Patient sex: M
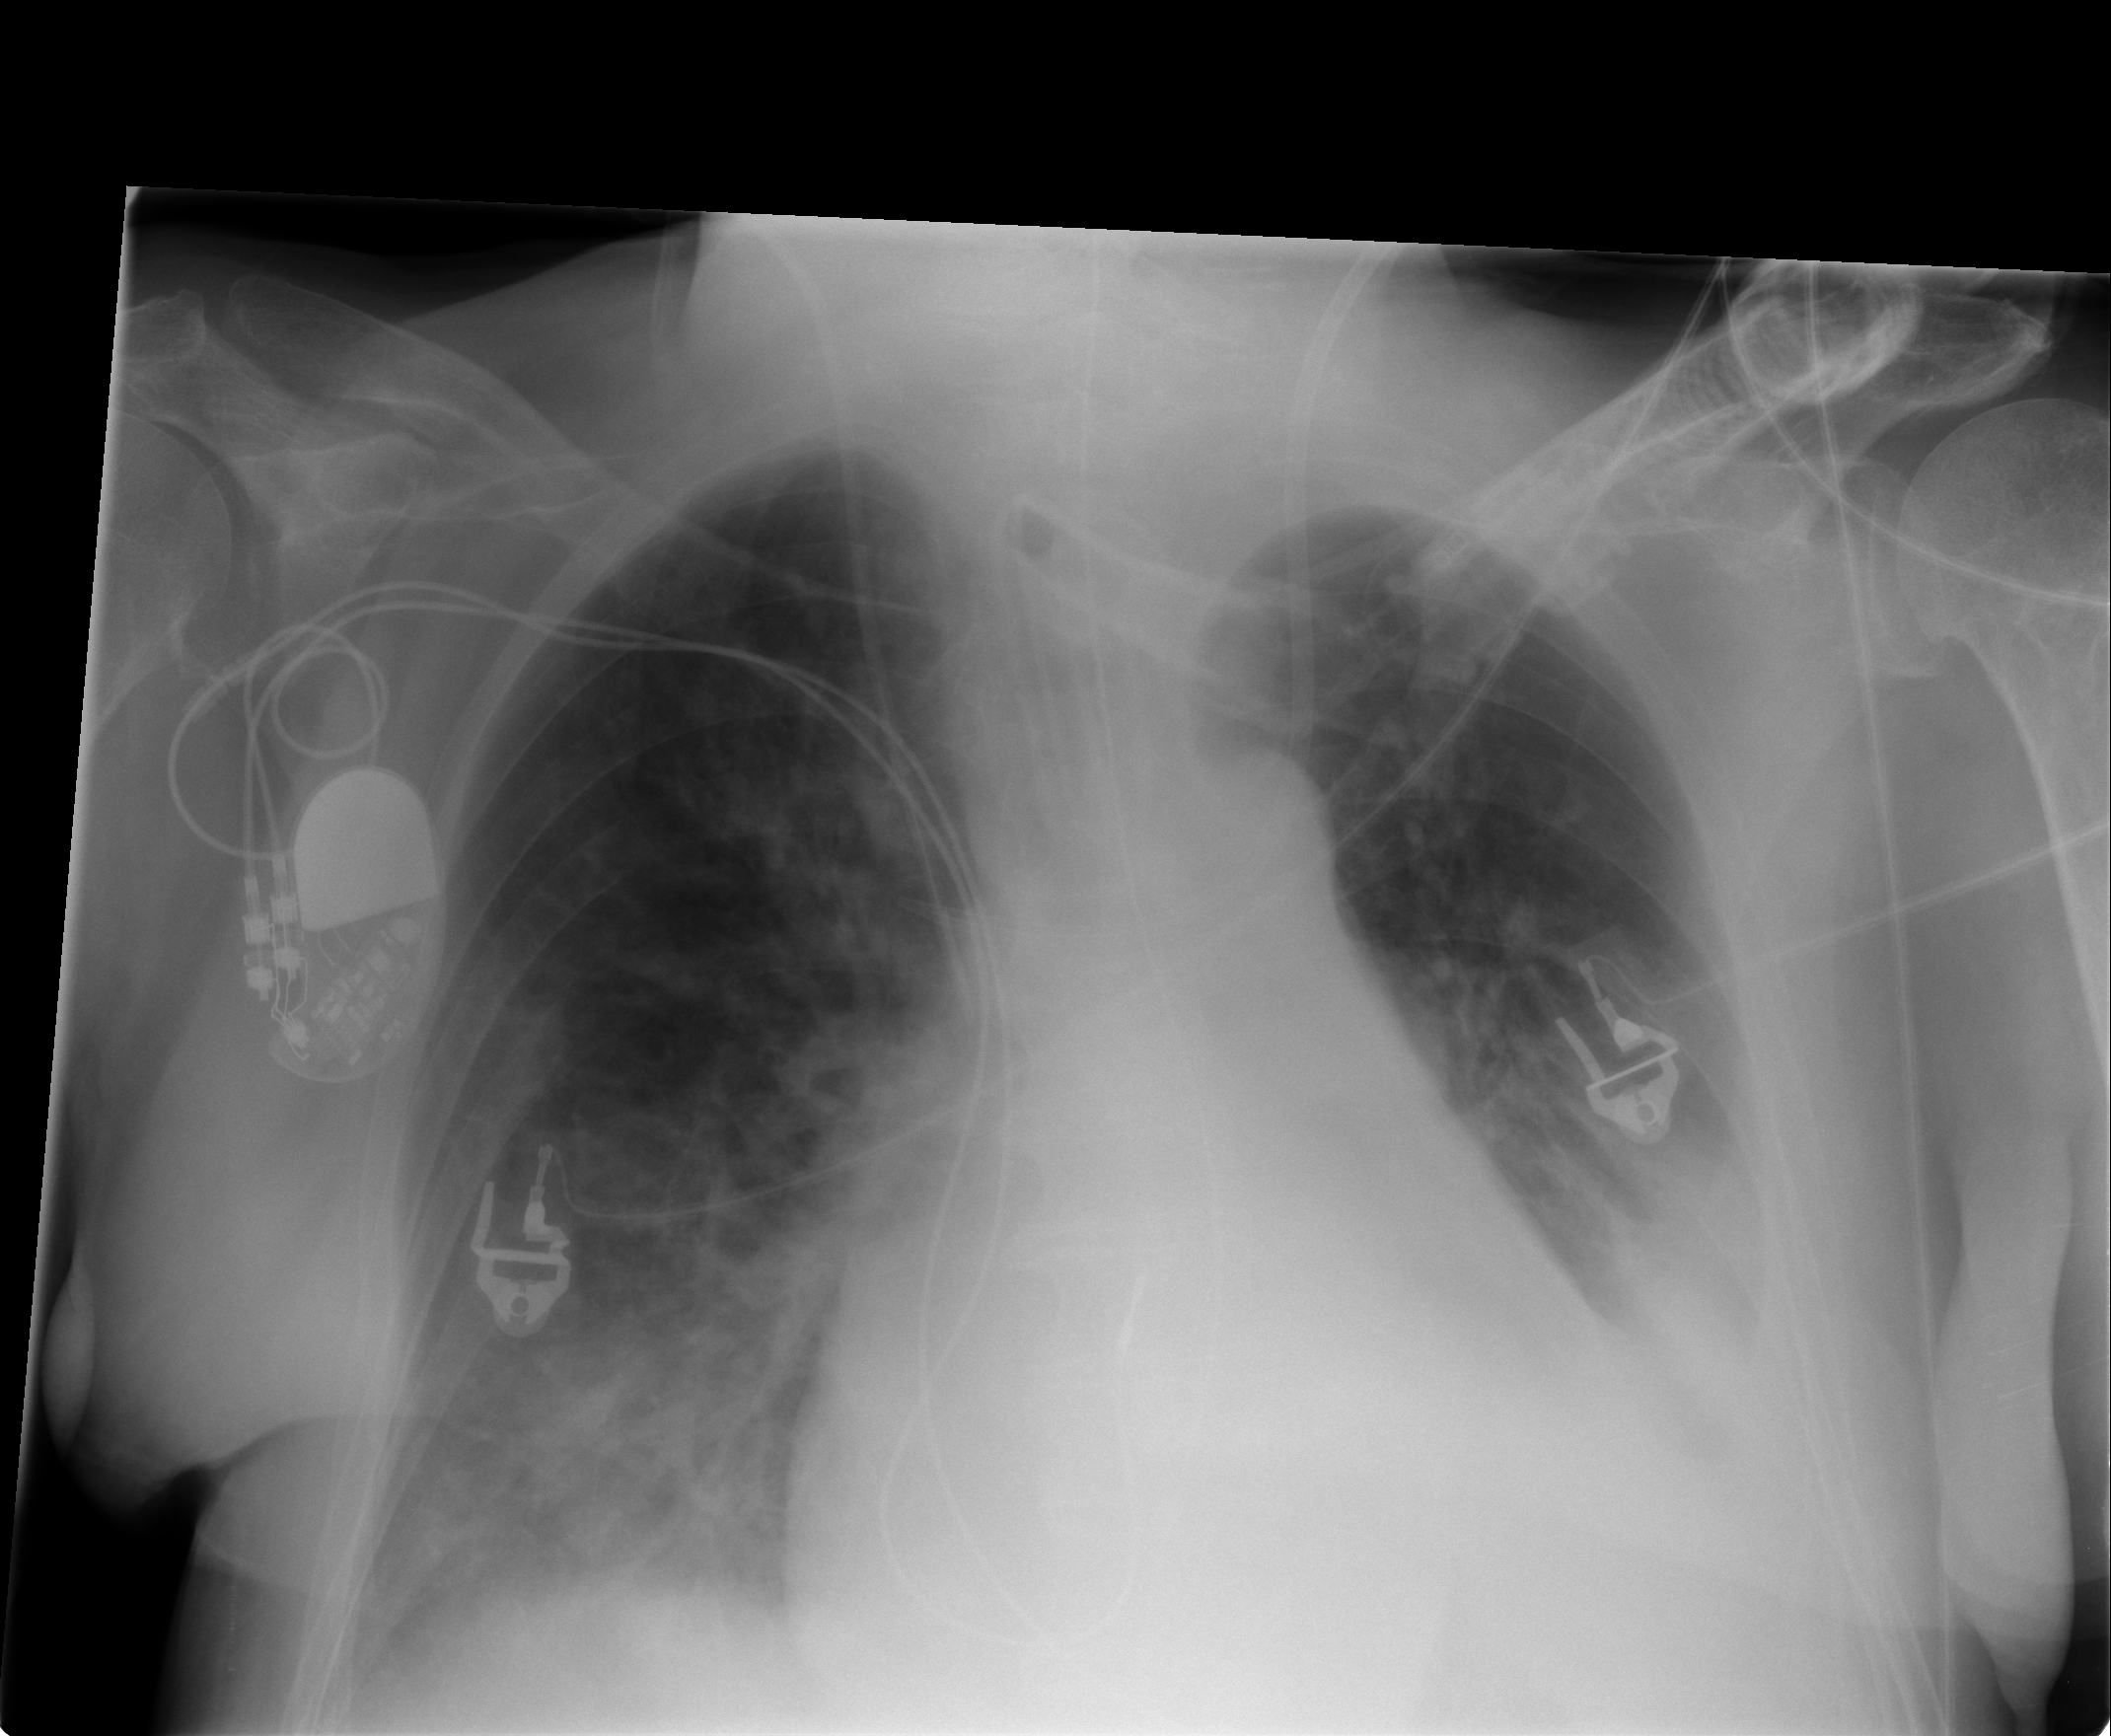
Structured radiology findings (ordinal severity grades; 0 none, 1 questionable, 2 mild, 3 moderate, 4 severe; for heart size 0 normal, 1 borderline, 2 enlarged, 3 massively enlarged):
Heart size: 2
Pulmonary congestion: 2
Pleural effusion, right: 2
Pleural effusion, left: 3
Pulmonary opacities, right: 1
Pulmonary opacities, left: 0
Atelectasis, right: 2
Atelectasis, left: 2